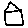
Label: house